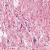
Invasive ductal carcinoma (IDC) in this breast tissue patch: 0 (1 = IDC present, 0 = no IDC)